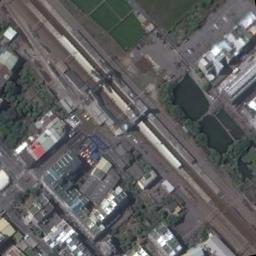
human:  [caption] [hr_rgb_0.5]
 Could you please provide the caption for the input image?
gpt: The railway station is next to some buildings and trees .

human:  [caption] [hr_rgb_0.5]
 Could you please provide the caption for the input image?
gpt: Many buildings of different shapes are beside the railway station .

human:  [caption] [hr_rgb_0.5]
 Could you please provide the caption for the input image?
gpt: The railway station with some railways is between some buildings and lakes .

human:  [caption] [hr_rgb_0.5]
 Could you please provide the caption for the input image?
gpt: There is a railway station in a nice environment .

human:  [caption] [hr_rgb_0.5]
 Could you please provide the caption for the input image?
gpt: There are some buildings and two lakes beside the railway station .